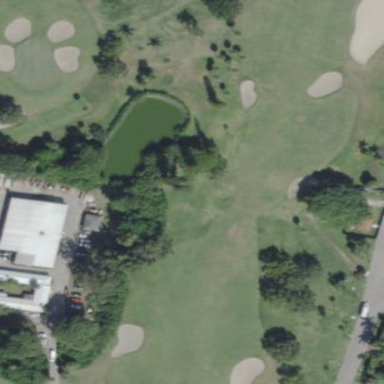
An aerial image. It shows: Grassy area designated as golf fairway.